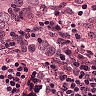
Metastatic tissue present: yes